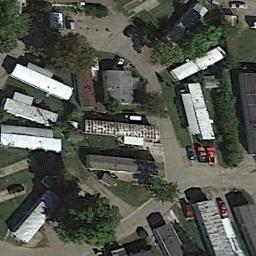
Label: residential